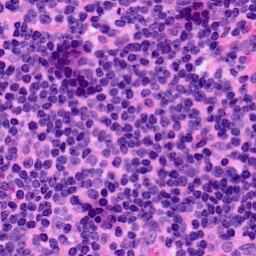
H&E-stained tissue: LymphNode